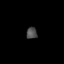
Tissue: lung
Cell type: Epithelial cells
Senescence score: 0.1835
Nuclear area (px): 124
Mean DAPI intensity: 76.065